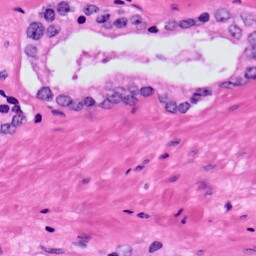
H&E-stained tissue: Prostate